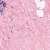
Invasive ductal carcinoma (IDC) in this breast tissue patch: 0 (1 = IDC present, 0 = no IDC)